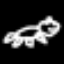
Label: frog